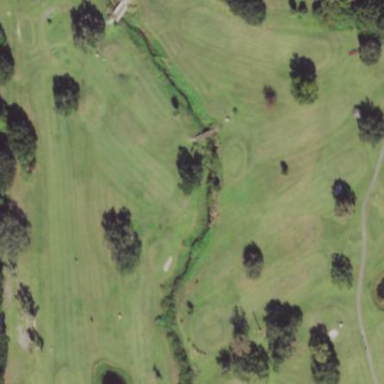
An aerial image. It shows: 18-hole golf course.